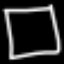
Label: square